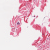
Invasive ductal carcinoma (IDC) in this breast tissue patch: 0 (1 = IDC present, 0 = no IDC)